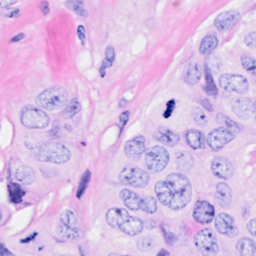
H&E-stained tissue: Breast